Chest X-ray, AP view. Patient: 60 years old, sex M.
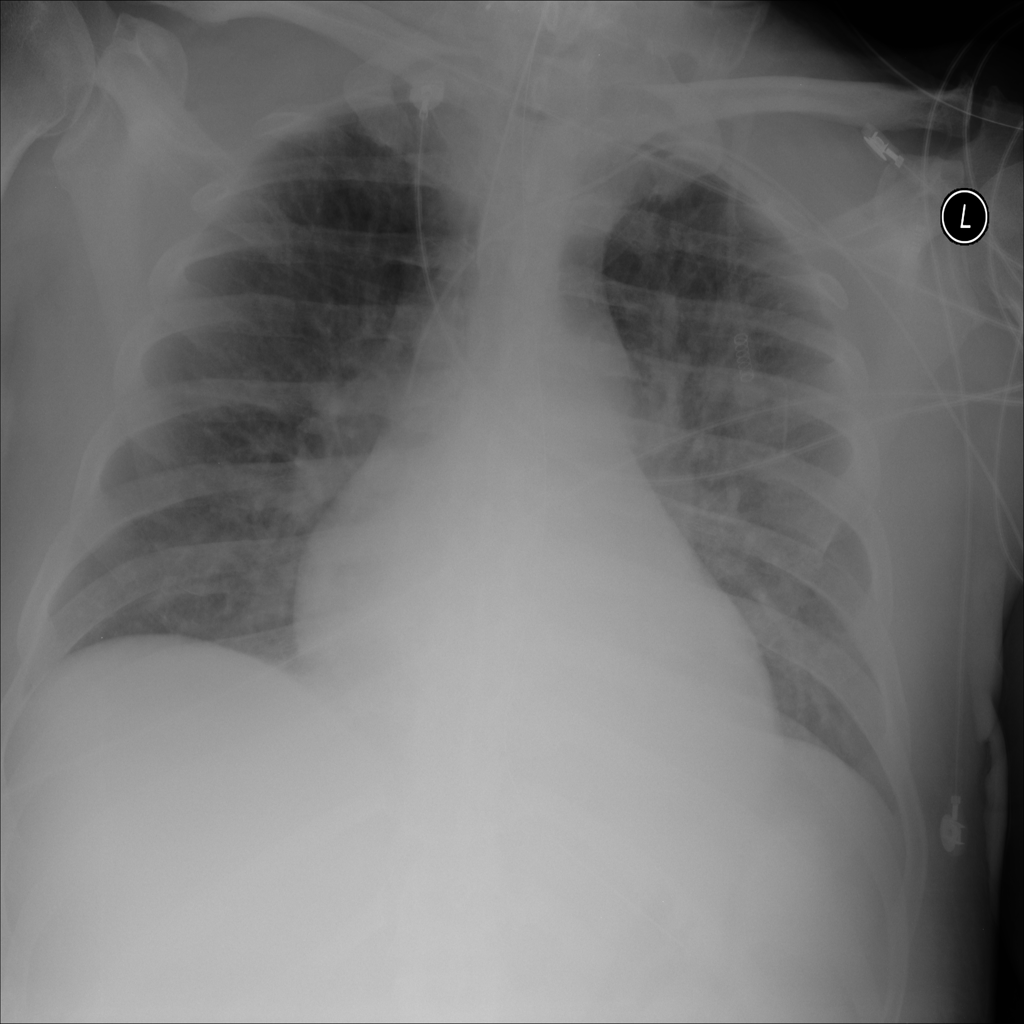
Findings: No Finding